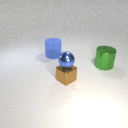
small blue metal sphere above small brown metal cube